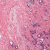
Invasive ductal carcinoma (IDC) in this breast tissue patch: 1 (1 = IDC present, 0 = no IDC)